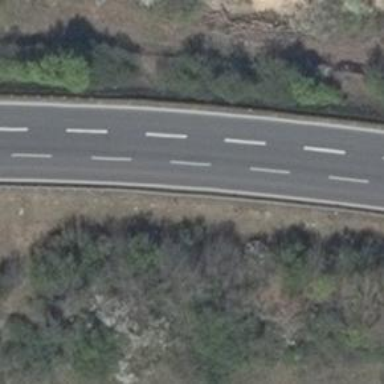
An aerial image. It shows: Asphalt motorway link.